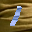
Label: 1